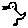
Label: bird